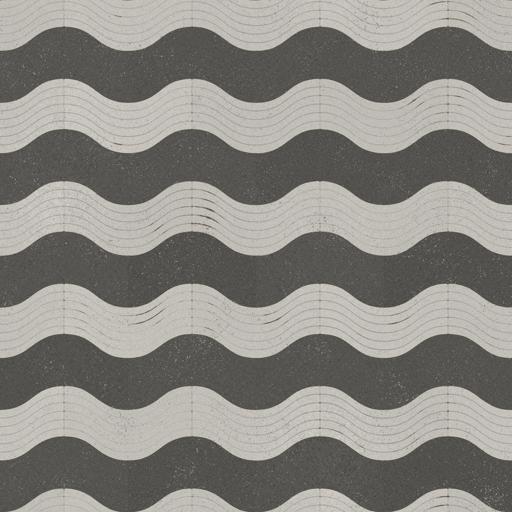
Tags: grey paving stones tiled tiles waves